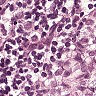
Metastatic tissue present: yes